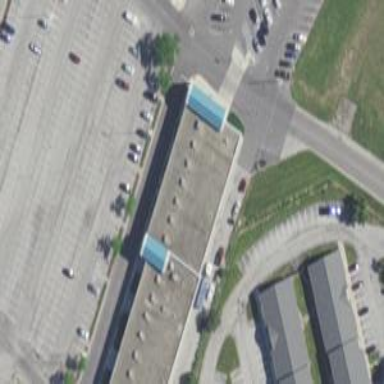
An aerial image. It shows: Retail building in mall.